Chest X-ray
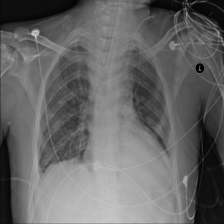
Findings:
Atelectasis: negative
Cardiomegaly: negative
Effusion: negative
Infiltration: positive
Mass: negative
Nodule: positive
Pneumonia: negative
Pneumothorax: negative
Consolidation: positive
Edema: negative
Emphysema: negative
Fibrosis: negative
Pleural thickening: negative
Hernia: negative